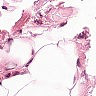
Metastatic tissue present: no